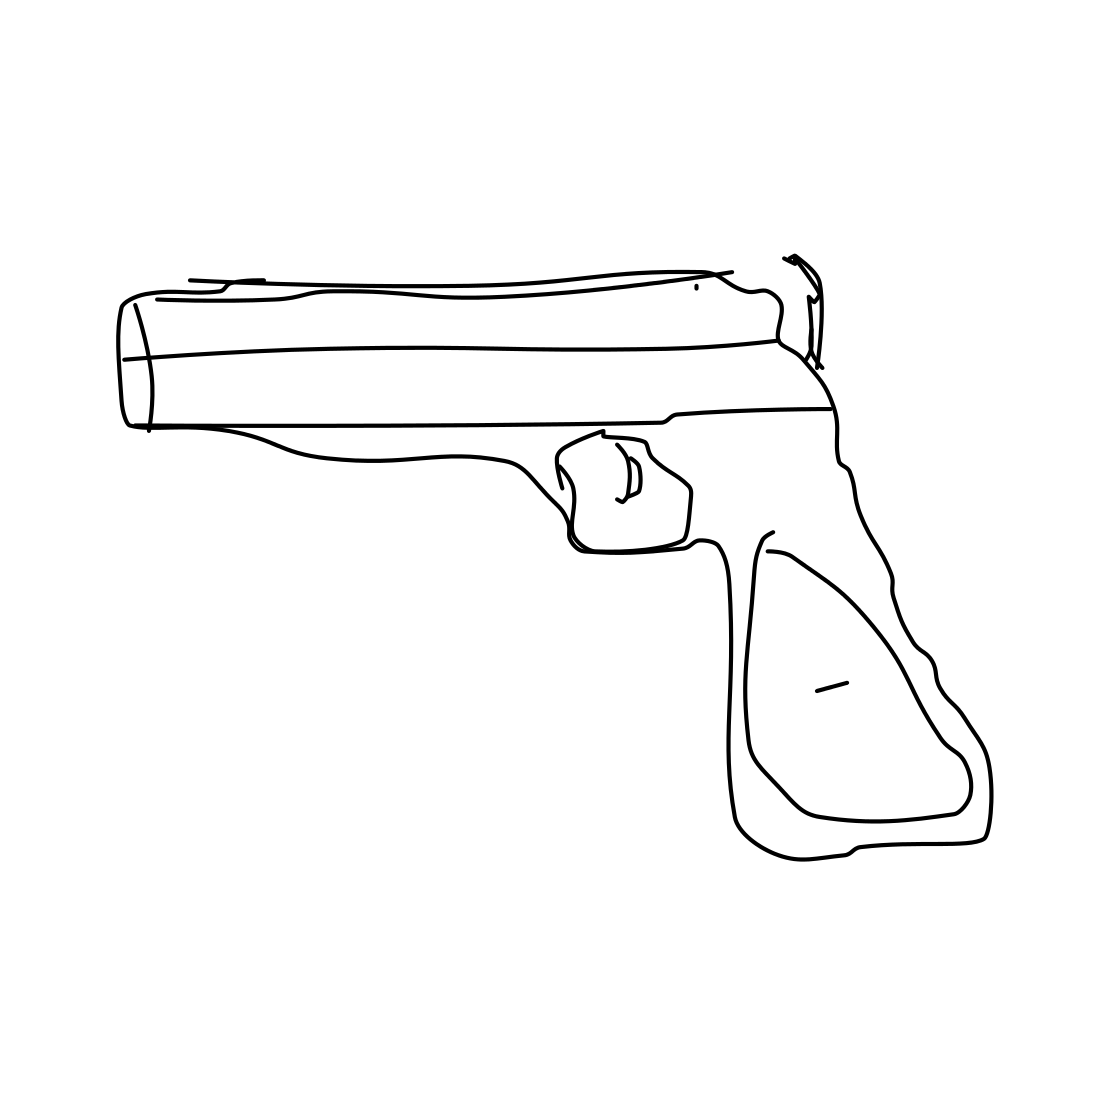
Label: revolver